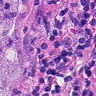
Metastatic tissue present: yes